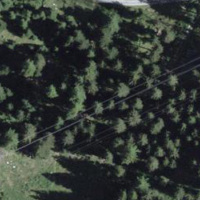
EUNIS habitat code: 43
Species observed at this site:
Campanula glomerata